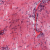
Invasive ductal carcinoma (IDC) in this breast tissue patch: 0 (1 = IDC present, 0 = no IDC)